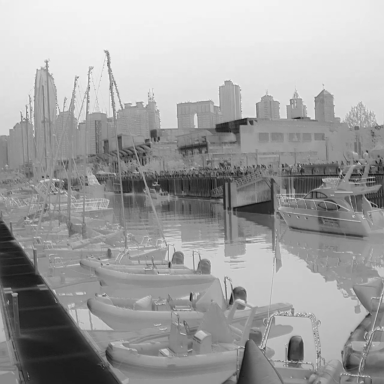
There are two canoes in the infrared image.